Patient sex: M
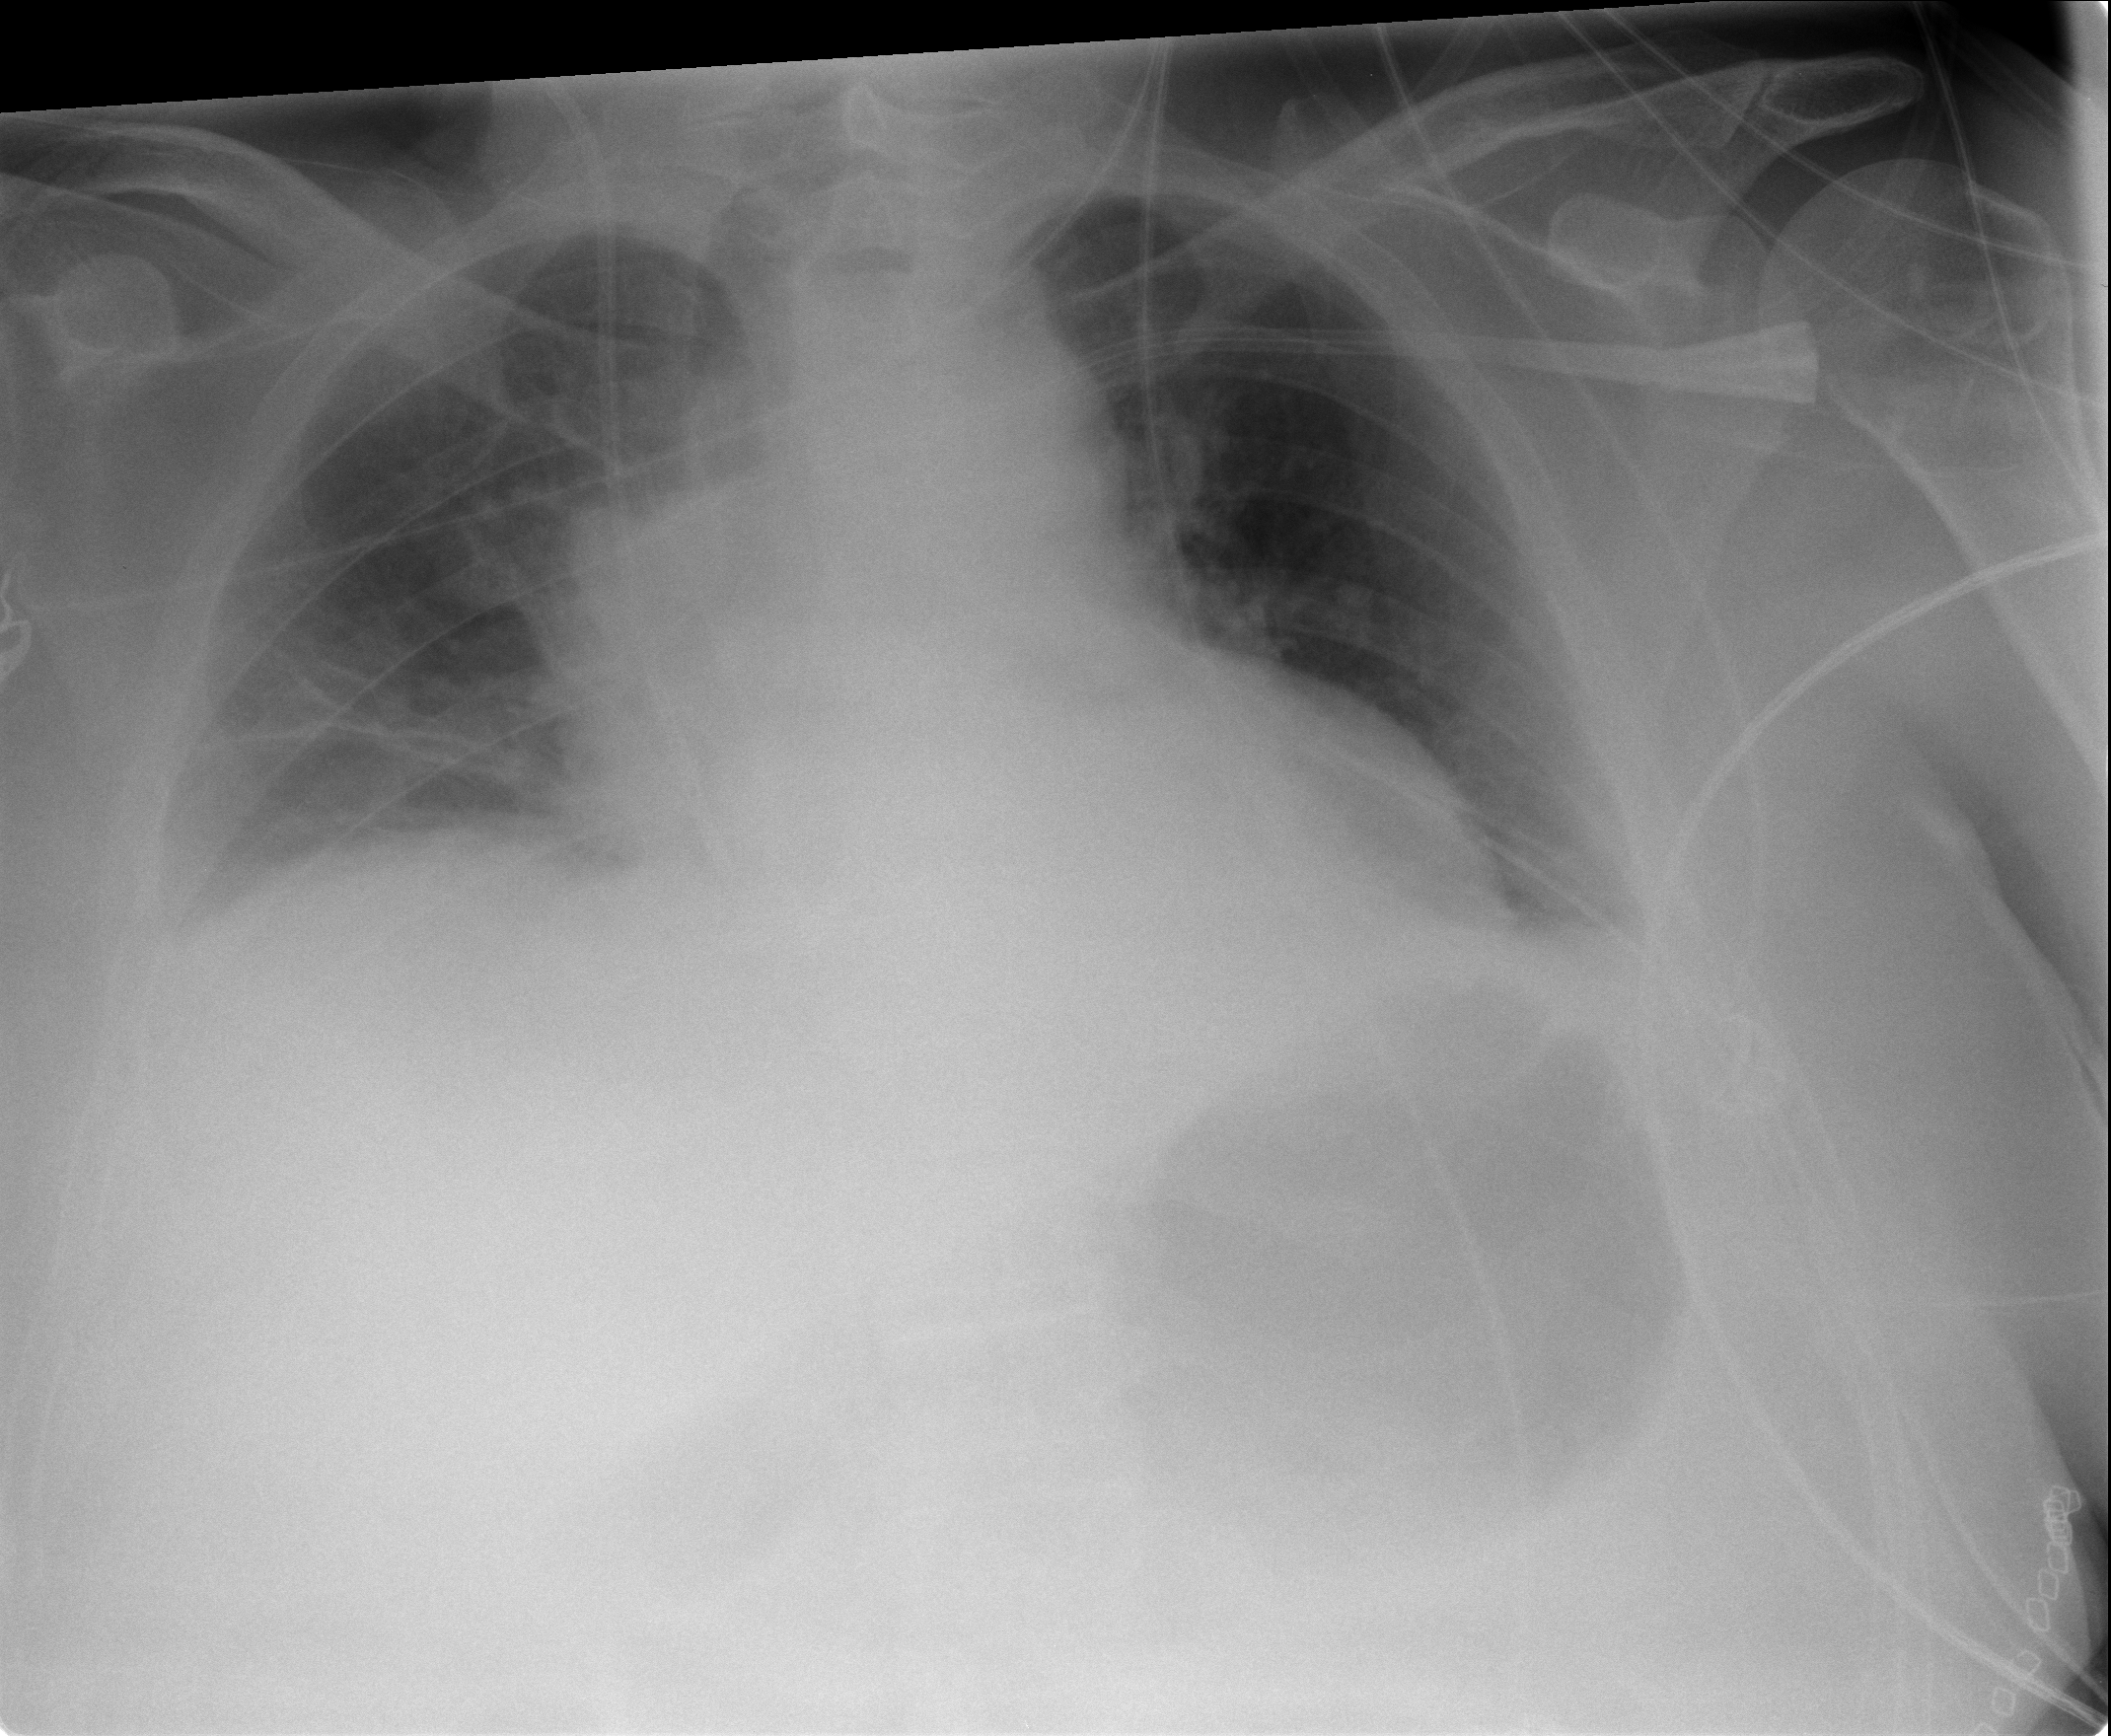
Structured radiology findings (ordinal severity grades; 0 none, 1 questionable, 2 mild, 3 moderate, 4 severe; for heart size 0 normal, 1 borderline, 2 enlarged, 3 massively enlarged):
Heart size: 0
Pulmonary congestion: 0
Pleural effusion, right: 0
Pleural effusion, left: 2
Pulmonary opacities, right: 0
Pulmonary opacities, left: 0
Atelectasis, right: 2
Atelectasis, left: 2